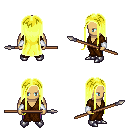
a pixel art fantasy rpg character, male body template, human, tanned skin, brown robe, magenta pants, gold extra-long hairstyle, white cloth bracers, metal boots, spear, four views (front, back, left, right), 2x2 character sprite sheet, small pixel art, hard edges, no anti-aliasing